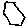
Label: hexagon